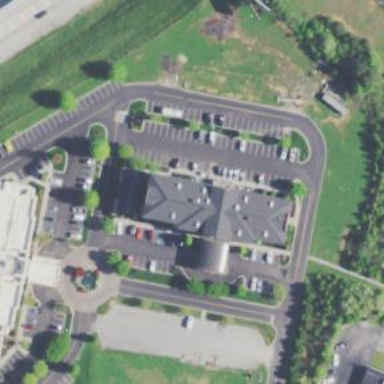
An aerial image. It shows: Hotel building.